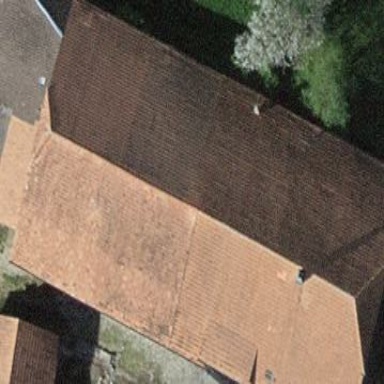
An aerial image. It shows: Farm building.